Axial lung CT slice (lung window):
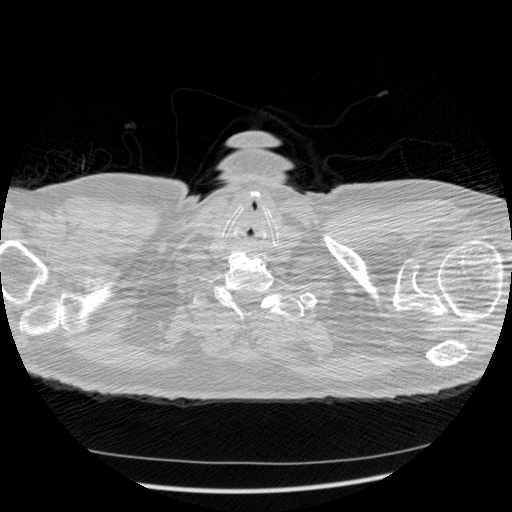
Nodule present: no